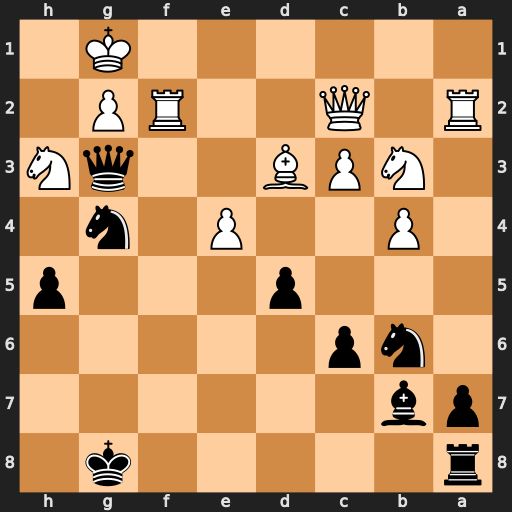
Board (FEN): r5k1/pb6/1np5/3p3p/1P2P1n1/1NPB2qN/R1Q2RP1/6K1
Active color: b
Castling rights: -
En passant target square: -
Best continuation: Qh2+ Kf1 Ne3+ Ke1 Nxc2+